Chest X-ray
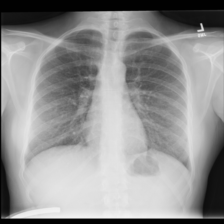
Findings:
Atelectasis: negative
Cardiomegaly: negative
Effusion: negative
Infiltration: negative
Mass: negative
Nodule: negative
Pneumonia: negative
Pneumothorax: positive
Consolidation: negative
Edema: negative
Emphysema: negative
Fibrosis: negative
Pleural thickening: negative
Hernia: negative